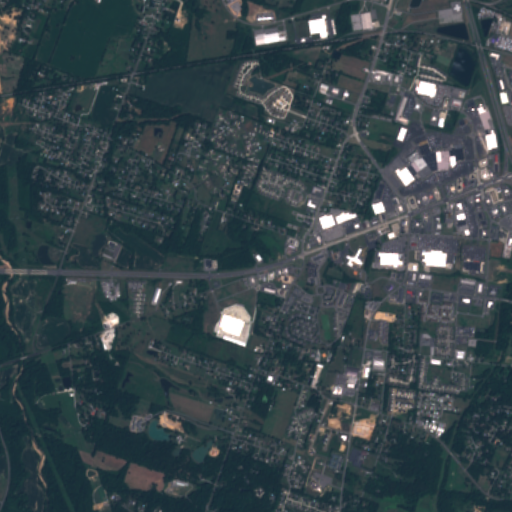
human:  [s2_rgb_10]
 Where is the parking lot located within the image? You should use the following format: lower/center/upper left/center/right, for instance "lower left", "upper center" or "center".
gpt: The parking lot is located in the upper right of the image.
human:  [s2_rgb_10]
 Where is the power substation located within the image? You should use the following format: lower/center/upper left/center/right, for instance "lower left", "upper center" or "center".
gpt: The power substation is located in the upper center of the image.
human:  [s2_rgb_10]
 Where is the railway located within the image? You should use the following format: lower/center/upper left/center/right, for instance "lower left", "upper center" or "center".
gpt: The railway is located in the upper of the image.
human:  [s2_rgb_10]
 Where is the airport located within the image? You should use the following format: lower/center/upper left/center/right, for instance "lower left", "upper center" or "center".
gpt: There is no airport in the image.